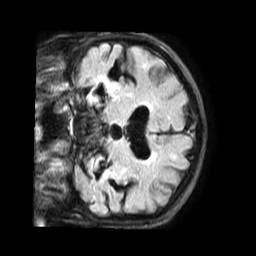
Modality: FLAIR
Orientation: coronal
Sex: male
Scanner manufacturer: philips
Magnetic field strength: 1.5 T
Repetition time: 6 s
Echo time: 0.1016 s